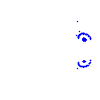
Particle: pion